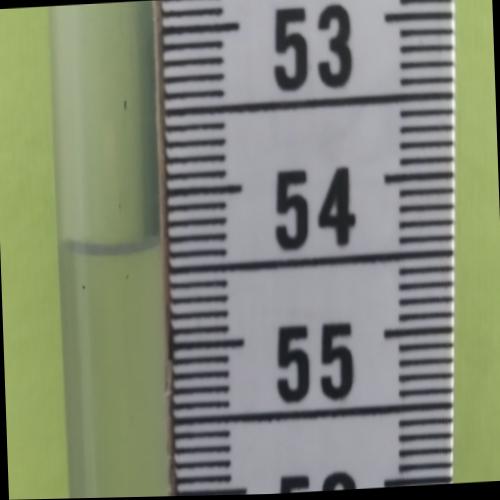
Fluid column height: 54.3 cm